八年级 · 度量几何学
如图, $\triangle \mathrm{ABD} \cong \triangle \mathrm{ACE}, \angle \mathrm{AEC}=110^{\circ}$ ，则 $\angle \mathrm{DAE}$ 的度数为 $(\quad)$

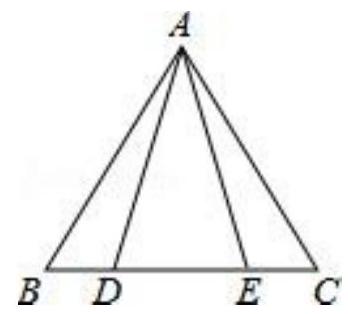
$40^{\circ}$
B. $30^{\circ}$
C. $50^{\circ}$
D. $60^{\circ}$
答案: A